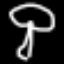
Label: mushroom